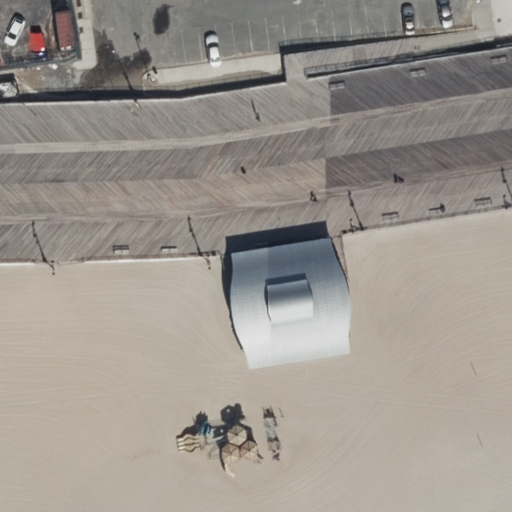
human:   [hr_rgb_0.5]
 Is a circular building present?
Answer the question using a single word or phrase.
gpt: no

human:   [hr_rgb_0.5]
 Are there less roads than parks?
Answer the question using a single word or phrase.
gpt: no

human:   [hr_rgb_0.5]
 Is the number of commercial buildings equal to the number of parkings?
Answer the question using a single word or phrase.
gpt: no

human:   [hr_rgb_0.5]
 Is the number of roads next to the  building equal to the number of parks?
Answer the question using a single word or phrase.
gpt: no

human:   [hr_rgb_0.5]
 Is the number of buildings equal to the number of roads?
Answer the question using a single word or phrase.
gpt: no

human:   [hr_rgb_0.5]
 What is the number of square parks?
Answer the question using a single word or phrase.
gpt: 0

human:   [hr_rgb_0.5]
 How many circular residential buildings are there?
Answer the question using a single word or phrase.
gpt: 0

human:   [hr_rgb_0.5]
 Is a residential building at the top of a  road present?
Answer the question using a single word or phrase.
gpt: no

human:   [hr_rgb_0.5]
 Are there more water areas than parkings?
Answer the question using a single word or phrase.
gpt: no

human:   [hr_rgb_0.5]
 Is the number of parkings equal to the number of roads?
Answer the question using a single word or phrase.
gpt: no

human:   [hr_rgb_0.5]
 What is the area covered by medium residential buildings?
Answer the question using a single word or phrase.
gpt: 0m2

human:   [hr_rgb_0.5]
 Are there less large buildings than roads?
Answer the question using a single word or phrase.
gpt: yes

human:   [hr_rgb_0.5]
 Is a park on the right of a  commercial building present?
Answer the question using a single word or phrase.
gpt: no

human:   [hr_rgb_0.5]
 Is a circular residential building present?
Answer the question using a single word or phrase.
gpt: no

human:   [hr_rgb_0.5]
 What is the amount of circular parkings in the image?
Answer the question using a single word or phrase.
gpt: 0

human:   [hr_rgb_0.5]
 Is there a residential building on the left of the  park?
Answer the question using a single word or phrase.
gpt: yes

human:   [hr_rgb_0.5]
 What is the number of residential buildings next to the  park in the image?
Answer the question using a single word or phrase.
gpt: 1

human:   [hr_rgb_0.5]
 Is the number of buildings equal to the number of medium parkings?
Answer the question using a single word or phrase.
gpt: yes

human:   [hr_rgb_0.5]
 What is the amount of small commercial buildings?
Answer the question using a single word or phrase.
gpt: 0

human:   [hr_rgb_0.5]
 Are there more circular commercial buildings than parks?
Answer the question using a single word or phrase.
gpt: no

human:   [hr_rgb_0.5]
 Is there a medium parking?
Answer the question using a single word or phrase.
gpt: yes

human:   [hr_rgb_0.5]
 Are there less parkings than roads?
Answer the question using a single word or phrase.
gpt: yes

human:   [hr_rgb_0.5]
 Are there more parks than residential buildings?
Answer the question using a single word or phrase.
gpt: no

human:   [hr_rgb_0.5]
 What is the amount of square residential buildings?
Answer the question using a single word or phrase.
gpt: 0

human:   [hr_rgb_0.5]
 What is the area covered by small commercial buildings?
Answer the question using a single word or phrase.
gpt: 0m2

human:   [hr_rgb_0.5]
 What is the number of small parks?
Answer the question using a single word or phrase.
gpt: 0

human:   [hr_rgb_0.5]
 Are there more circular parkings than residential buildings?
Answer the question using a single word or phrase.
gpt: no

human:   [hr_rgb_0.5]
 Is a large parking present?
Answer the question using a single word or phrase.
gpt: no

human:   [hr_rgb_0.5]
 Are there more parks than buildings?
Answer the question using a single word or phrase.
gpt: no

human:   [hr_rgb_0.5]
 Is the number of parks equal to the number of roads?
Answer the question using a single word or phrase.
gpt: no

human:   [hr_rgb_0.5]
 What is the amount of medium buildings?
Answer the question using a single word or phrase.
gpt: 0

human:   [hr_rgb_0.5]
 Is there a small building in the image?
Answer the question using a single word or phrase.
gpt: no

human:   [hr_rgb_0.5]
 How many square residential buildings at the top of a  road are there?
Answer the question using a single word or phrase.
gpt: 0

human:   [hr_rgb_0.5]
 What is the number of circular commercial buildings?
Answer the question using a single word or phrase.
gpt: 0

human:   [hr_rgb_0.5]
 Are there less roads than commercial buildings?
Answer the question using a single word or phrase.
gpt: no

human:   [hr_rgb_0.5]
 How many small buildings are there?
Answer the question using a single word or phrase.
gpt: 0